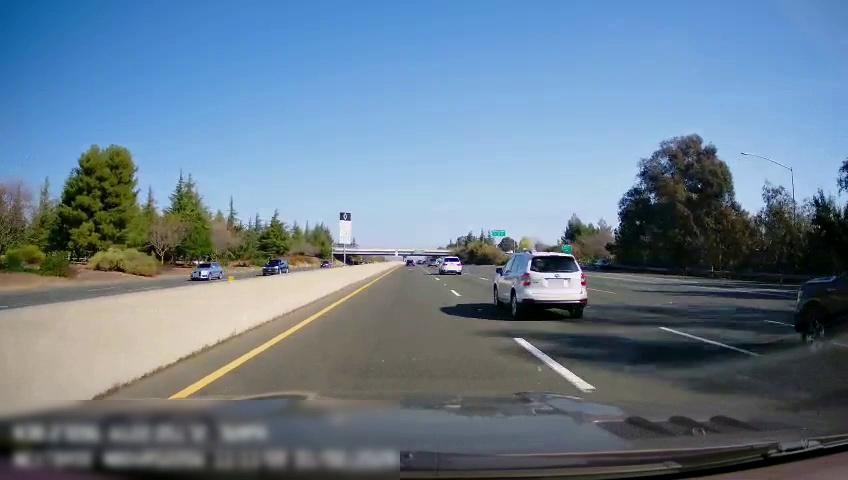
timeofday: Day
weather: Sunny
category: Drivable Space
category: Drivable Space
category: Vehicles | Car
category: Vehicles | Car
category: Vehicles | SUV
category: Vehicles | Car
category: Vehicles | SUV
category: Vehicles | Truck
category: Vehicles | SUV
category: Vehicles | SUV
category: Vehicles | Car
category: Lanes | Alternate Lane
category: Lanes | Current Lane
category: Lanes | Current Lane
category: Lanes | Alternate Lane
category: Lanes | Opposite Lane
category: Lanes | Opposite Lane